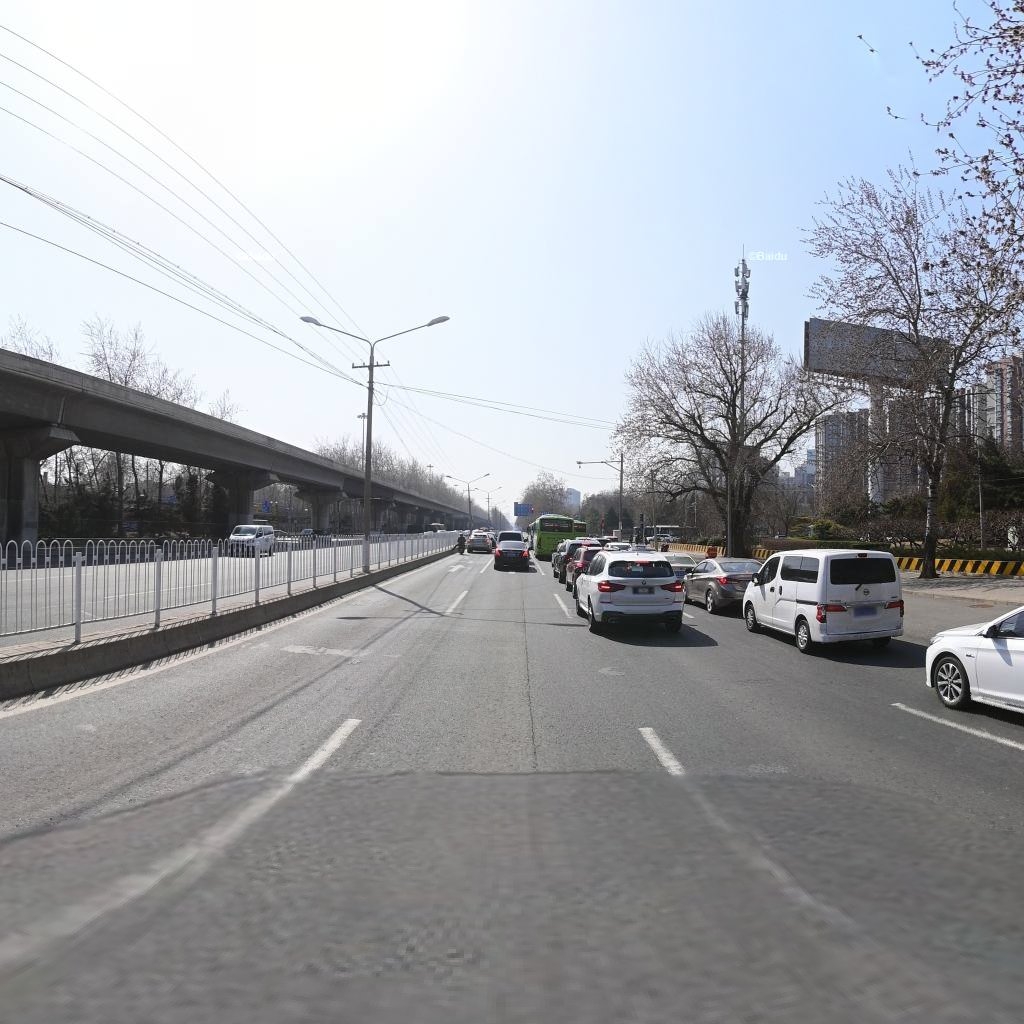
Region: Chaoyang
Road damage annotations: longitudinal crack